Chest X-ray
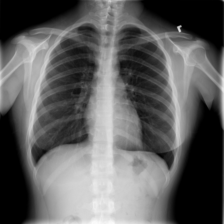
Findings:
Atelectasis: negative
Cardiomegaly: negative
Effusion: negative
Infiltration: negative
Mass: negative
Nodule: negative
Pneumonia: negative
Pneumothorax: negative
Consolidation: negative
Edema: negative
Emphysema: negative
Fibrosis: negative
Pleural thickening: negative
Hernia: negative